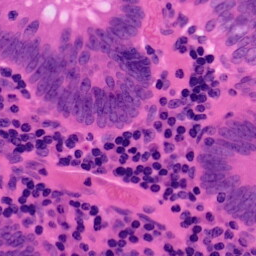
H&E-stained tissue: Colon